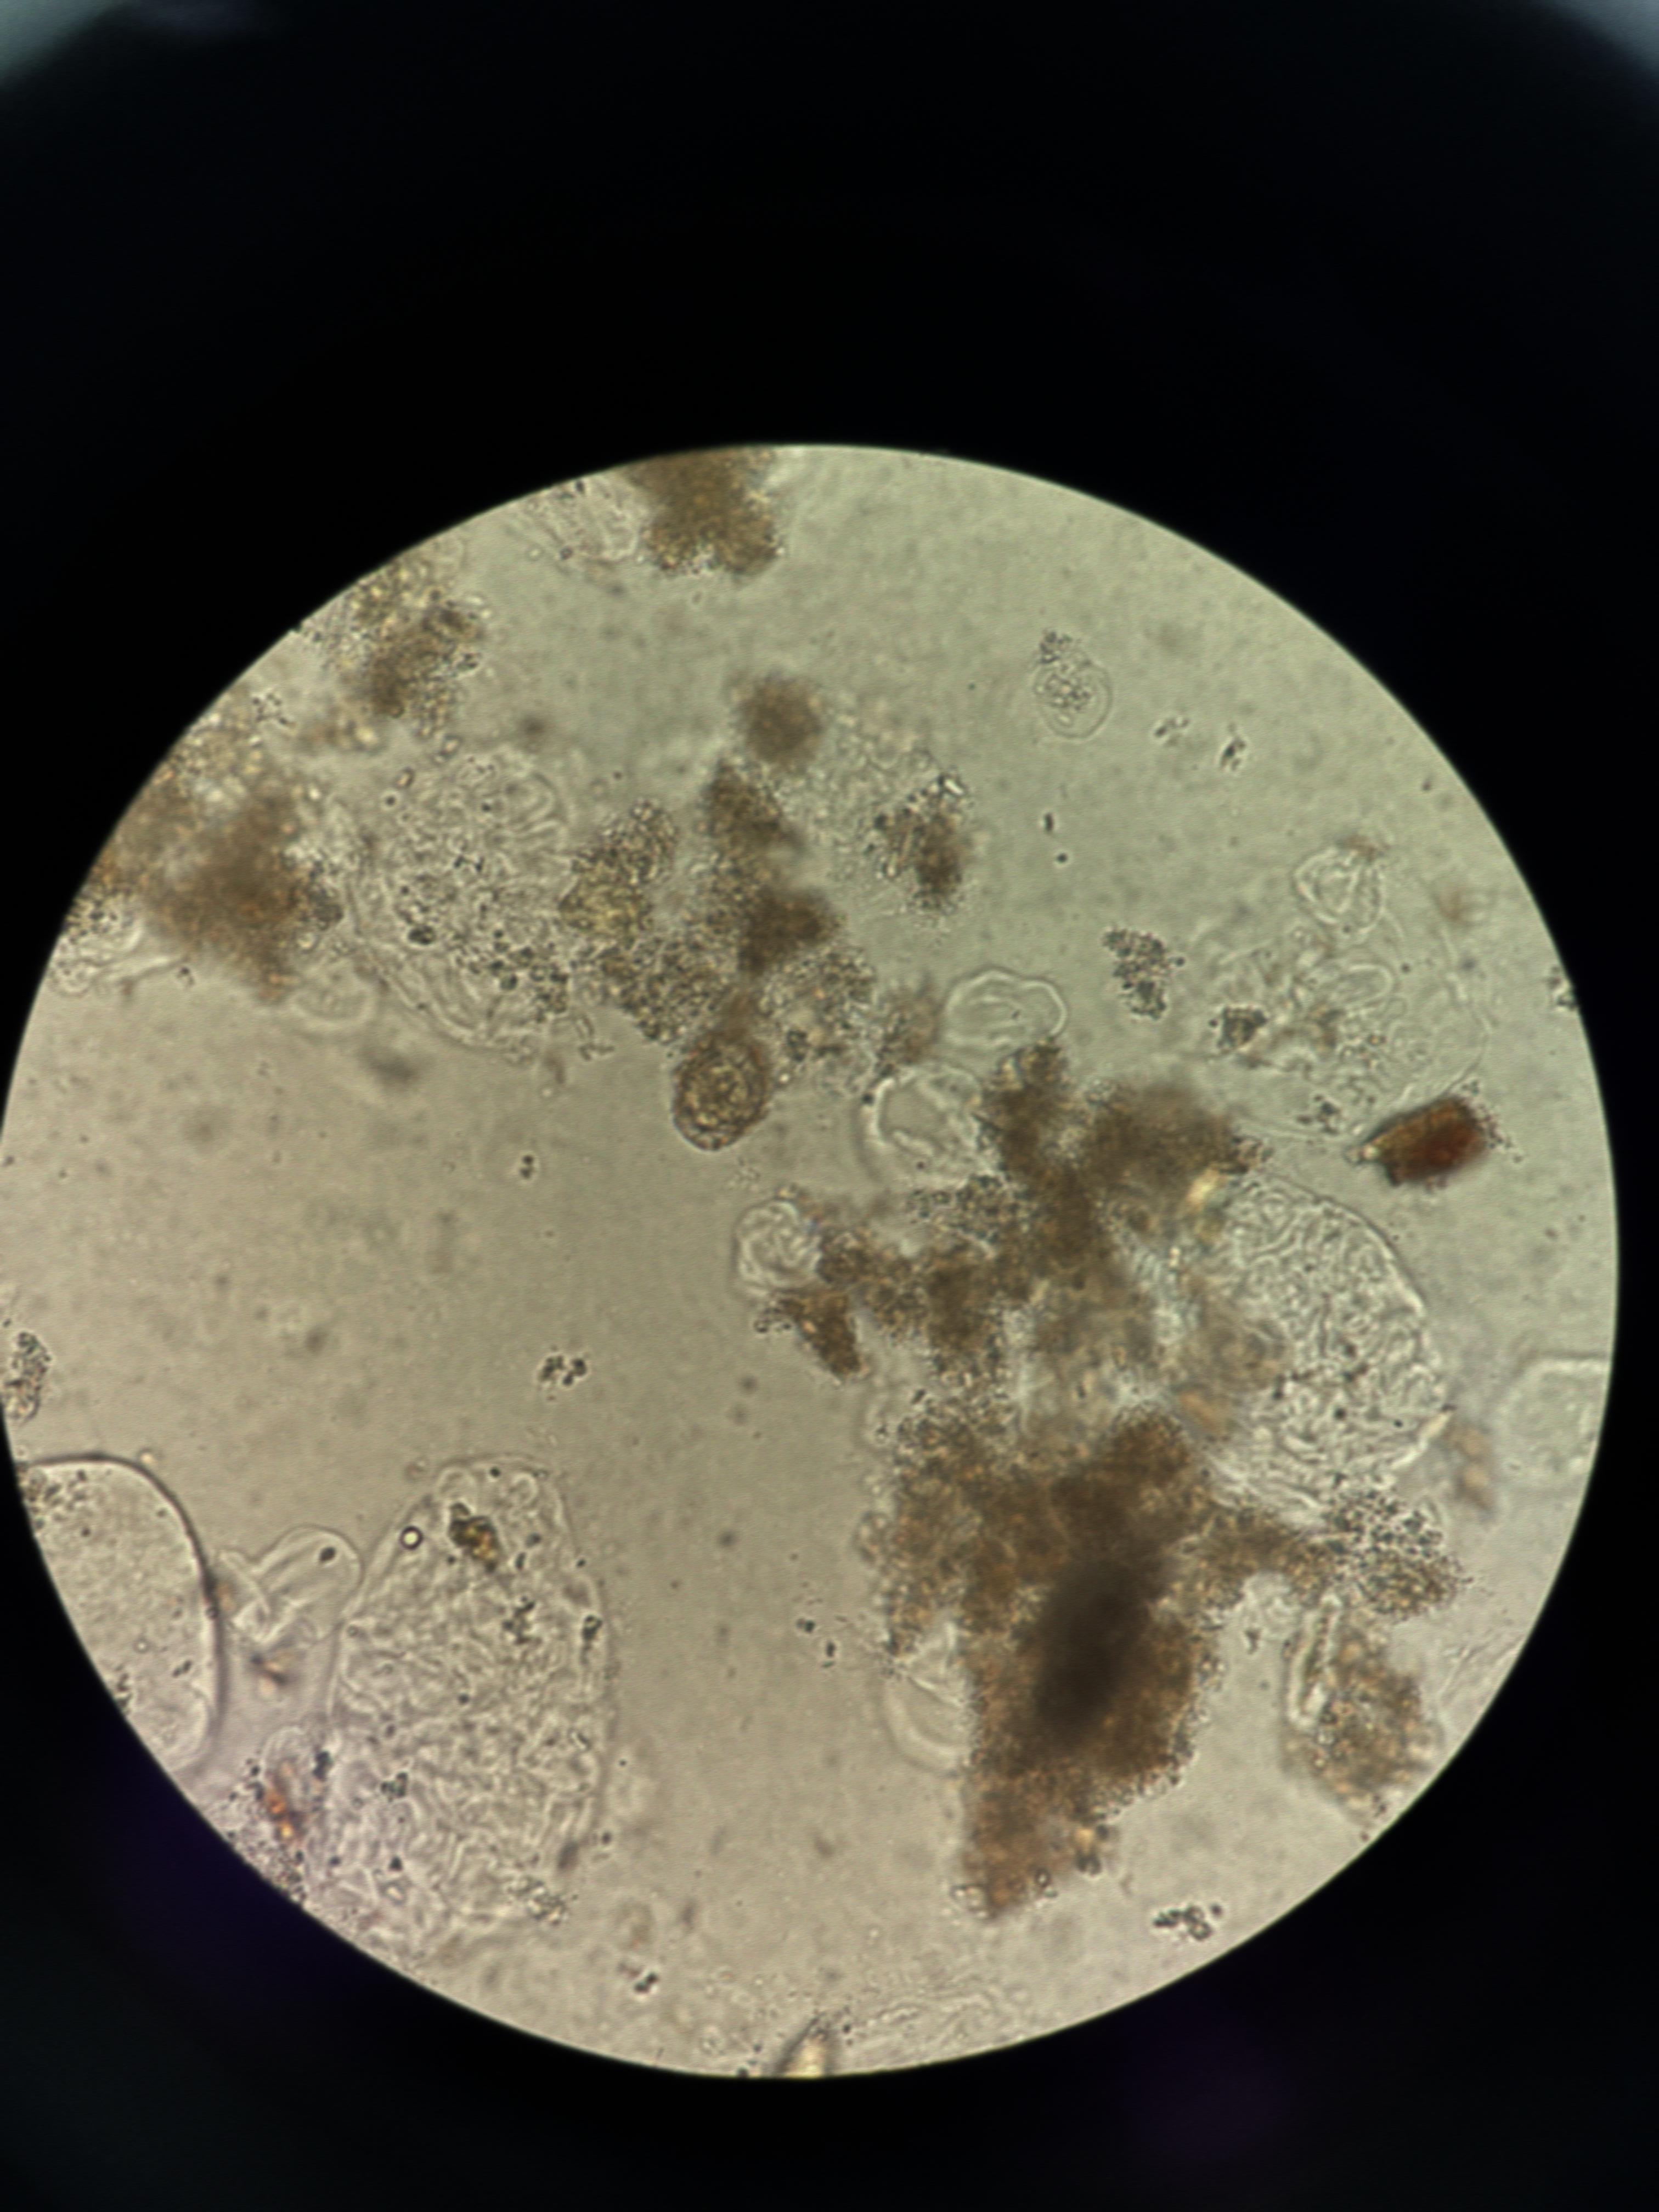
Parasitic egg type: Hymenolepis nana